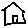
Label: house